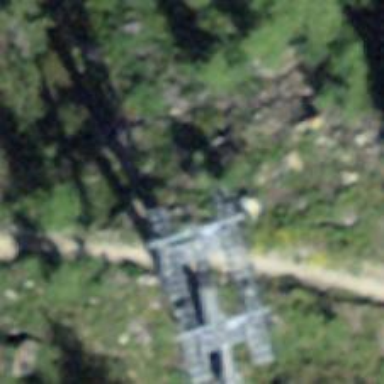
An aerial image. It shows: Pylon used for aerialway.